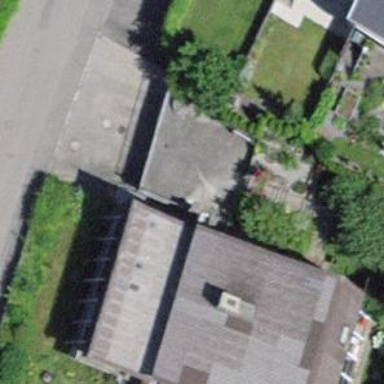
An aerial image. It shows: Group of garages.